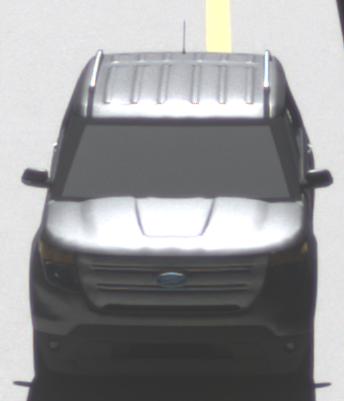
Make: Ford
Model: Explorer
Detailed model: Gen. 5
Model produced from: 2010
Model produced until: 2019
Doors: 5
Color: gray
Road condition: dry road
Daytime: midday
Contrast: high contrast